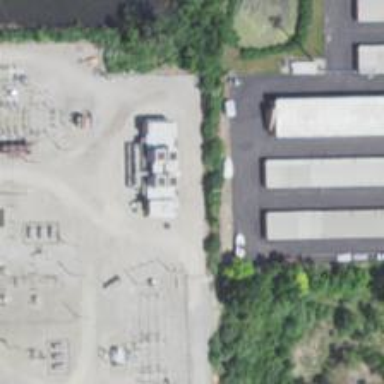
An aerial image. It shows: Gas turbine generator is in use.